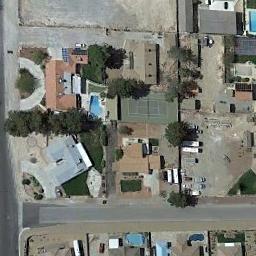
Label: tennis_court